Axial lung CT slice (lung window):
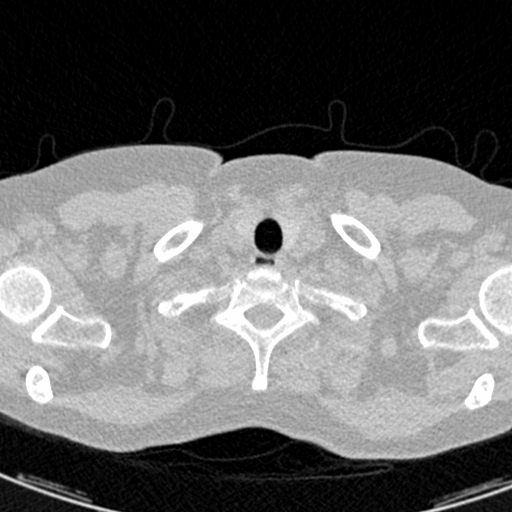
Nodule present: no